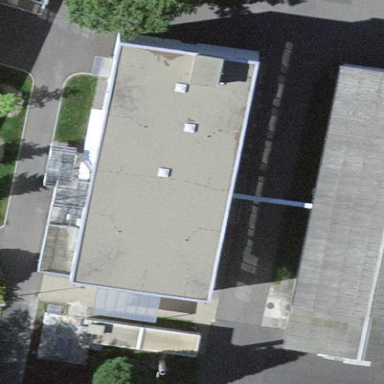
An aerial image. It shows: Industrial building.